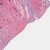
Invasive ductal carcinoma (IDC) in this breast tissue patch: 1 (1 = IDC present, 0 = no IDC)